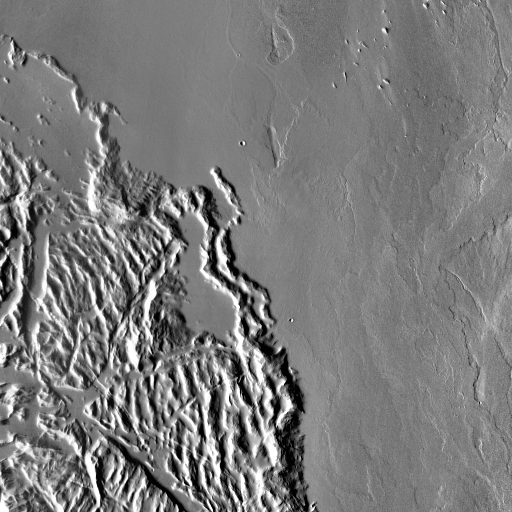
Crater classes present: Background, Other